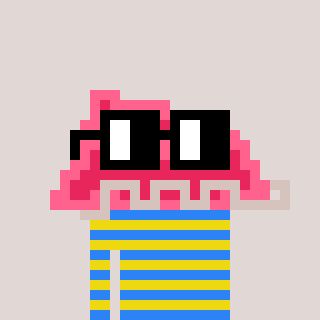
a pixel art character with square black glasses, a retainer-shaped head and a yellow-colored body on a warm background